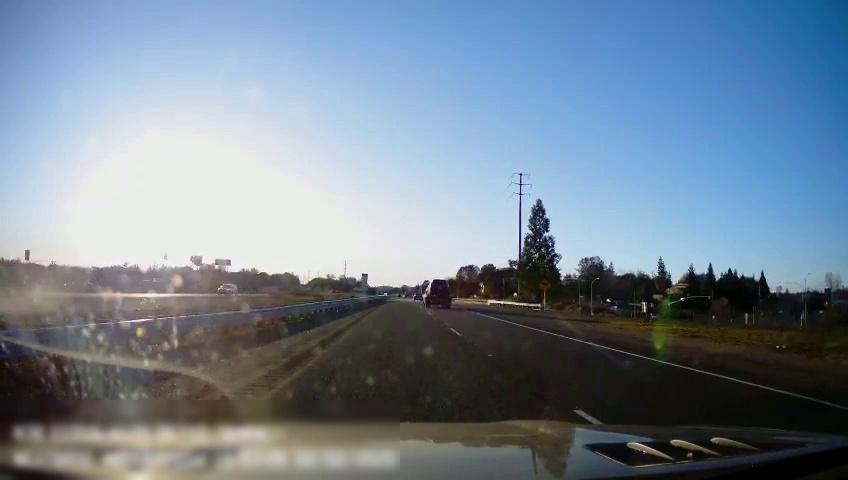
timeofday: Day
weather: Sunny
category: Drivable Space
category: Drivable Space
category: Vehicles | Truck
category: Vehicles | SUV
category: Lanes | Current Lane
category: Lanes | Current Lane
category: Lanes | Alternate Lane
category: Traffic | Signs
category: Traffic | Signs